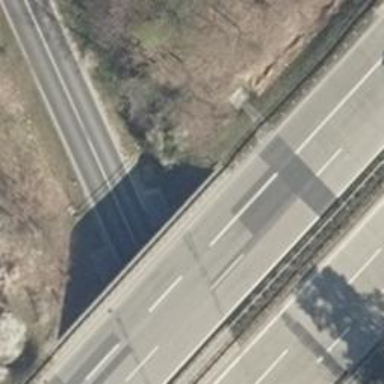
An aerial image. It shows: Secondary road with asphalt surface.